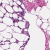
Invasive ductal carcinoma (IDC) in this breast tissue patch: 0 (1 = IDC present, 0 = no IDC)